Field crop: maize
Growth stage: 2
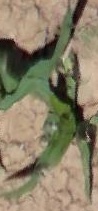
Species: maize